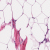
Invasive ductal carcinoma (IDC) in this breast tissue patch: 0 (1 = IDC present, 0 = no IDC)